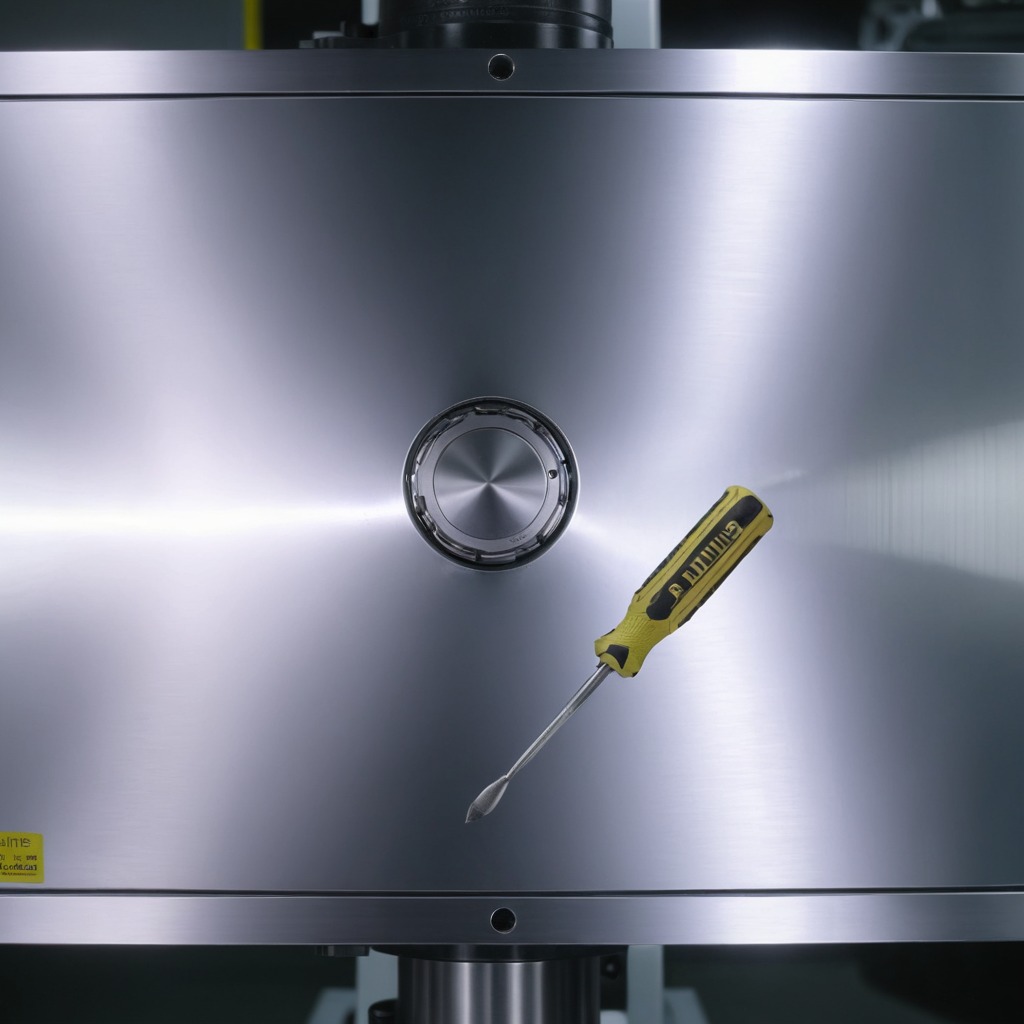
A screwdriver lying on a metal table in a machine shop under fluorescent lights.